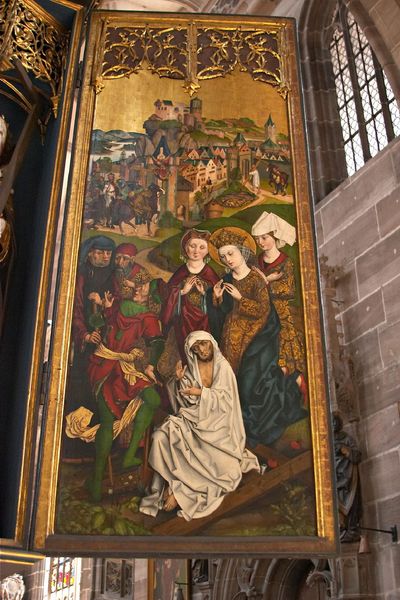
Titel: Katharinenaltar in St. Lorenz in Nürnberg
Künstler: Michael Wolgemut
Standort: Nürnberg, St. Lorenz (EU - D - B)
Schlagwörter: flügel, mann, frauen, stadt, männer, gotik, balken, laken, altar, hochaltar, jesus, kreuzabnahme, maria, retabel, lazarus, uiui